Interaction volume radius: 10 \u00c5
Interaction volume height: 10 \u00c5
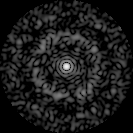
Disorder parameter: 0.7946